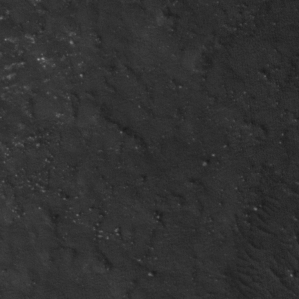
Label: non_frost